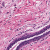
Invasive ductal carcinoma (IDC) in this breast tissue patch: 0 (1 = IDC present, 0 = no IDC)